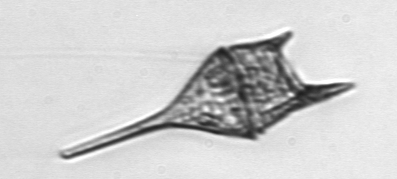
Label: Tripos_lineatus